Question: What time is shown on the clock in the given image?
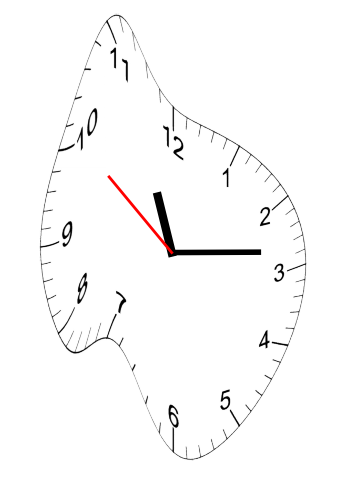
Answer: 11:13:51